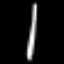
Label: fork